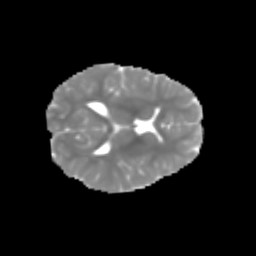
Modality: MD
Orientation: axial
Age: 7
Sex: female
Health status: healthy